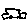
Label: car